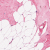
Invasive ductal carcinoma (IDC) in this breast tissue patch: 0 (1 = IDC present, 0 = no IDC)